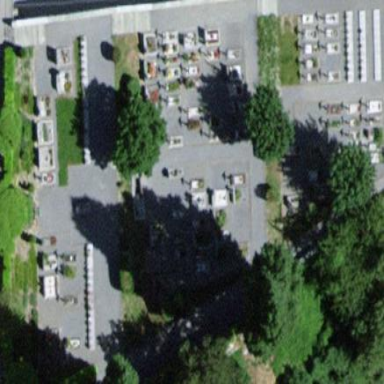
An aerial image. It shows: Cemetery.